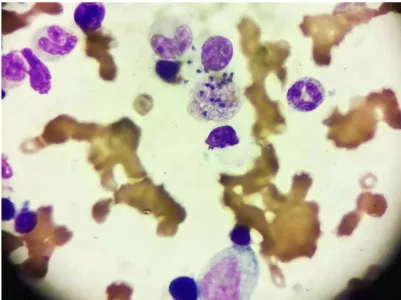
The mNGS and bone marrow result detected in Case 1. (C) The examination of a bone marrow aspirate revealed amastigotes.
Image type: pathology (giemsa)